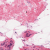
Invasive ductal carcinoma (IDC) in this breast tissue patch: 0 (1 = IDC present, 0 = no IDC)